Question: We have legacy monolithic software in C++ that acts like a request-reply TCP server. This software is single-threaded and may process just one request simultaneously. Currently we have fixed pool of such processes to serve multiple clients in parallel.
Periodically clients experience significant delays in request processing due to the large amount of messages. Currently we have an idea to solve this problem by introducing kind of Proxy between clients and workers:

We want the following functionality for this Proxy:
1. Application-level load balancing: spreading requests between workers by checking request context and client id
2. Control and monitor life cycle of the worker processes
3. Spawn additional worker processes (on different PCs) to handle peaks
In fact we want it to behave like an ExecutorService in Java, but with . Current idea is to implement this Balancer in Java based on Jetty or Tomcat server, with internal message queue and servlets forwarding requests to the worker processes.
But I'm wondering: is there existing solutions (preferable in Java) that would automate this process? What would be the easiest way to implement such a Proxy?
UPDATE:
What I do with request context - well, that C++ server is really messy software. In fact every time it receives different context it updates internal cache accordingly to match that context. For example if you request that server to give you some data in English, then it reloads the internal cache to English. If next request is in French, then it reloads the cache again. Obviously I would like to minimize number of cache reloads by forwarding requests a bit more intelligently.
The communication protocol is homemade (based on TCP/IP), but it's relatively easy to extract context part from it.
Currently load balancing is implemented on the client side, so each client is configured to know all the server nodes and sends requests to them in round robin fashion. There are several problems of this approach: complicated connection management on the client side, incorrect work with multiple clients who don't know about each other, can't manage node life cycle.. We cannot solve the listed problems with refactoring.
Most likely we will end up with homemade solution for forwarding, but I'm still wondering if there are existing products at least for process management?? Ideally this would be Java application server that can:
- - -
Maybe this functionality is already implemented in some existing application servers? This would greatly simplify the problem!
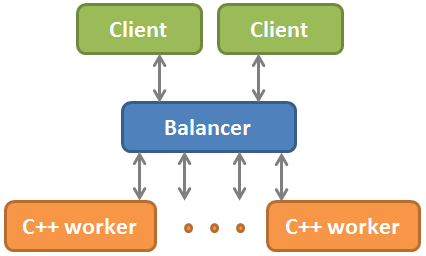
Answer: Regarding process management you can easily achieve your goal by mixing functionalities of <URL> library which will manage running instances.
The implementation is really easy because commons pool will ensure that you can use one object at the time until it is returned to the pool. If object is not returned to the pool, commons pool will spawn new instance for you. You can controll lifetime of your workers either by adding watchdog service (from apache commons exec) - watchdog can kill an instance unused for some time or you can also use commons pool itself for example by calling pool.clearOldest(). You can also see how many requests are processed (how many workers are active) at the moment by calling pool.getNumActive(). Reffer to javadoc of GenericKeyedObjectPool to see more.
The implementation can be done with one simple servlet running on Tomcat server. This servlet will instantiate the pool and simply ask the pool for new worker by calling pool.borowObject(parameters). Inside parameters you define what characteristics should have your worker to handle request (in your case parameters should include the language). In case no such worker is available (for example no worker for french langauge) pool will spawn new worker for you. Also if there is a worker but the worker is currently handling another request, pool will also spawn a new worker for you (so you will have two workers handling the same language). Worker will be back ready to handle new request when you call pool.returnObject(parameters, instance).
The whole implementation took me less than 200 lines of code (see below for complete code). The code includes a situation when a worker process gets killed from outside or will crash (see WorkersFactory.activateObject()).
IMHO: using Apache Cammel is not good option for you, because it too big tool and it is designed as a mediation bus between different messages format. You don't need to do transformations, you don't need to handle different formats of messages. Go for the simple solution.
'''
package com.myapp;
import org.apache.commons.exec.CommandLine;
import org.apache.commons.exec.DefaultExecutor;
import org.apache.commons.exec.ExecuteWatchdog;
import org.apache.commons.pool2.BaseKeyedPooledObjectFactory;
import org.apache.commons.pool2.KeyedPooledObjectFactory;
import org.apache.commons.pool2.PooledObject;
import org.apache.commons.pool2.impl.DefaultPooledObject;
import org.apache.commons.pool2.impl.GenericKeyedObjectPool;
import javax.servlet.ServletException;
import javax.servlet.http.HttpServletRequest;
import javax.servlet.http.HttpServletResponse;
import java.io.IOException;
import java.util.Objects;
public class BalancingServlet extends javax.servlet.http.HttpServlet {
private final WorkersPool workersPool;
public BalancingServlet() {
workersPool = new WorkersPool(new WorkersFactory());
}
protected void doPost(HttpServletRequest request, HttpServletResponse response) throws ServletException, IOException {
}
protected void doGet(HttpServletRequest request, HttpServletResponse response) throws ServletException, IOException {
response.getWriter().println("Balancing");
String language = request.getParameter("language");
String someOtherParam = request.getParameter("other");
WorkerParameters workerParameters = new WorkerParameters(language, someOtherParam);
String requestSpecificParam1 = request.getParameter("requestParam1");
String requestSpecificParam2 = request.getParameter("requestParam2");
try {
WorkerInstance workerInstance = workersPool.borrowObject(workerParameters);
workerInstance.handleRequest(requestSpecificParam1, requestSpecificParam2);
workersPool.returnObject(workerParameters, workerInstance);
} catch (Exception e) {
e.printStackTrace();
}
}
}
class WorkerParameters {
private final String workerLangauge;
private final String someOtherParam;
WorkerParameters(String workerLangauge, String someOtherParam) {
this.workerLangauge = workerLangauge;
this.someOtherParam = someOtherParam;
}
public String getWorkerLangauge() {
return workerLangauge;
}
public String getSomeOtherParam() {
return someOtherParam;
}
@Override
public boolean equals(Object o) {
if (this == o) return true;
if (o == null || getClass() != o.getClass()) return false;
WorkerParameters that = (WorkerParameters) o;
return Objects.equals(this.workerLangauge, that.workerLangauge) && Objects.equals(this.someOtherParam, that.someOtherParam);
}
@Override
public int hashCode() {
return Objects.hash(workerLangauge, someOtherParam);
}
}
class WorkerInstance {
private final Thread thread;
private WorkerParameters workerParameters;
public WorkerInstance(final WorkerParameters workerParameters) {
this.workerParameters = workerParameters;
// launch the process here
System.out.println("Spawing worker for language: " + workerParameters.getWorkerLangauge());
// use commons Exec to spawn your process using command line here
// something like
thread = new Thread(new Runnable() {
@Override
public void run() {
try {
String line = "C:/Windows/notepad.exe" ;
final CommandLine cmdLine = CommandLine.parse(line);
final DefaultExecutor executor = new DefaultExecutor();
executor.setExitValue(0);
// ExecuteWatchdog watchdog = new ExecuteWatchdog(60000); // if you want to kill process running too long
// executor.setWatchdog(watchdog);
int exitValue = executor.execute(cmdLine);
System.out.println("process finished with exit code: " + exitValue);
} catch (IOException e) {
throw new RuntimeException("Problem while executing application for language: " + workerParameters.getWorkerLangauge(), e);
}
}
});
thread.start();
System.out.println("Process spawned for language: " + workerParameters.getWorkerLangauge());
}
public void handleRequest(String someRequestParam1, String someRequestParam2) {
System.out.println("Handling request for extra params: " + someRequestParam1 + ", " + someRequestParam2);
// communicate with your application using parameters here
// communcate via tcp or whatever protovol you want using extra parameters: someRequestParam1, someRequestParam2
}
public boolean isRunning() {
return thread.isAlive();
}
}
class WorkersFactory extends BaseKeyedPooledObjectFactory<WorkerParameters, WorkerInstance> {
@Override
public WorkerInstance create(WorkerParameters parameters) throws Exception {
return new WorkerInstance(parameters);
}
@Override
public PooledObject<WorkerInstance> wrap(WorkerInstance worker) {
return new DefaultPooledObject<WorkerInstance>(worker);
}
@Override
public void activateObject(WorkerParameters worker, PooledObject<WorkerInstance> p)
throws Exception {
System.out.println("Activating worker for lang: " + worker.getWorkerLangauge());
if (! p.getObject().isRunning()) {
System.out.println("Worker for lang: " + worker.getWorkerLangauge() + " stopped working, needs to respawn it");
throw new RuntimeException("Worker for lang: " + worker.getWorkerLangauge() + " stopped working, needs to respawn it");
}
}
@Override
public void passivateObject(WorkerParameters worker, PooledObject<WorkerInstance> p)
throws Exception {
System.out.println("Passivating worker for lang: " + worker.getWorkerLangauge());
}
}
class WorkersPool extends GenericKeyedObjectPool<WorkerParameters, WorkerInstance> {
public WorkersPool(KeyedPooledObjectFactory<WorkerParameters, WorkerInstance> factory) {
super(factory);
}
}
'''